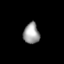
Tissue: lung
Cell type: Epithelial cells
Senescence score: 0.1333
Nuclear area (px): 326
Mean DAPI intensity: 157.095